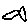
Label: fish